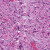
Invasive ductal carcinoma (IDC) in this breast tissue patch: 0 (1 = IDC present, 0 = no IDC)